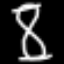
Label: hourglass